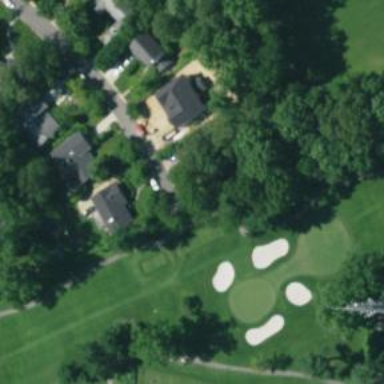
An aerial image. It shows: Golf tee box.